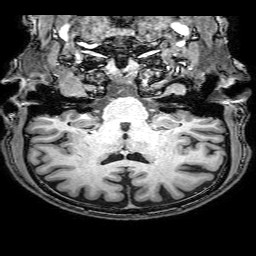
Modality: T1w
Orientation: sagittal
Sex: male
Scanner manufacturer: philips
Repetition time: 0.008196 s
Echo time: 0.00375 s